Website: macys
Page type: billing-address
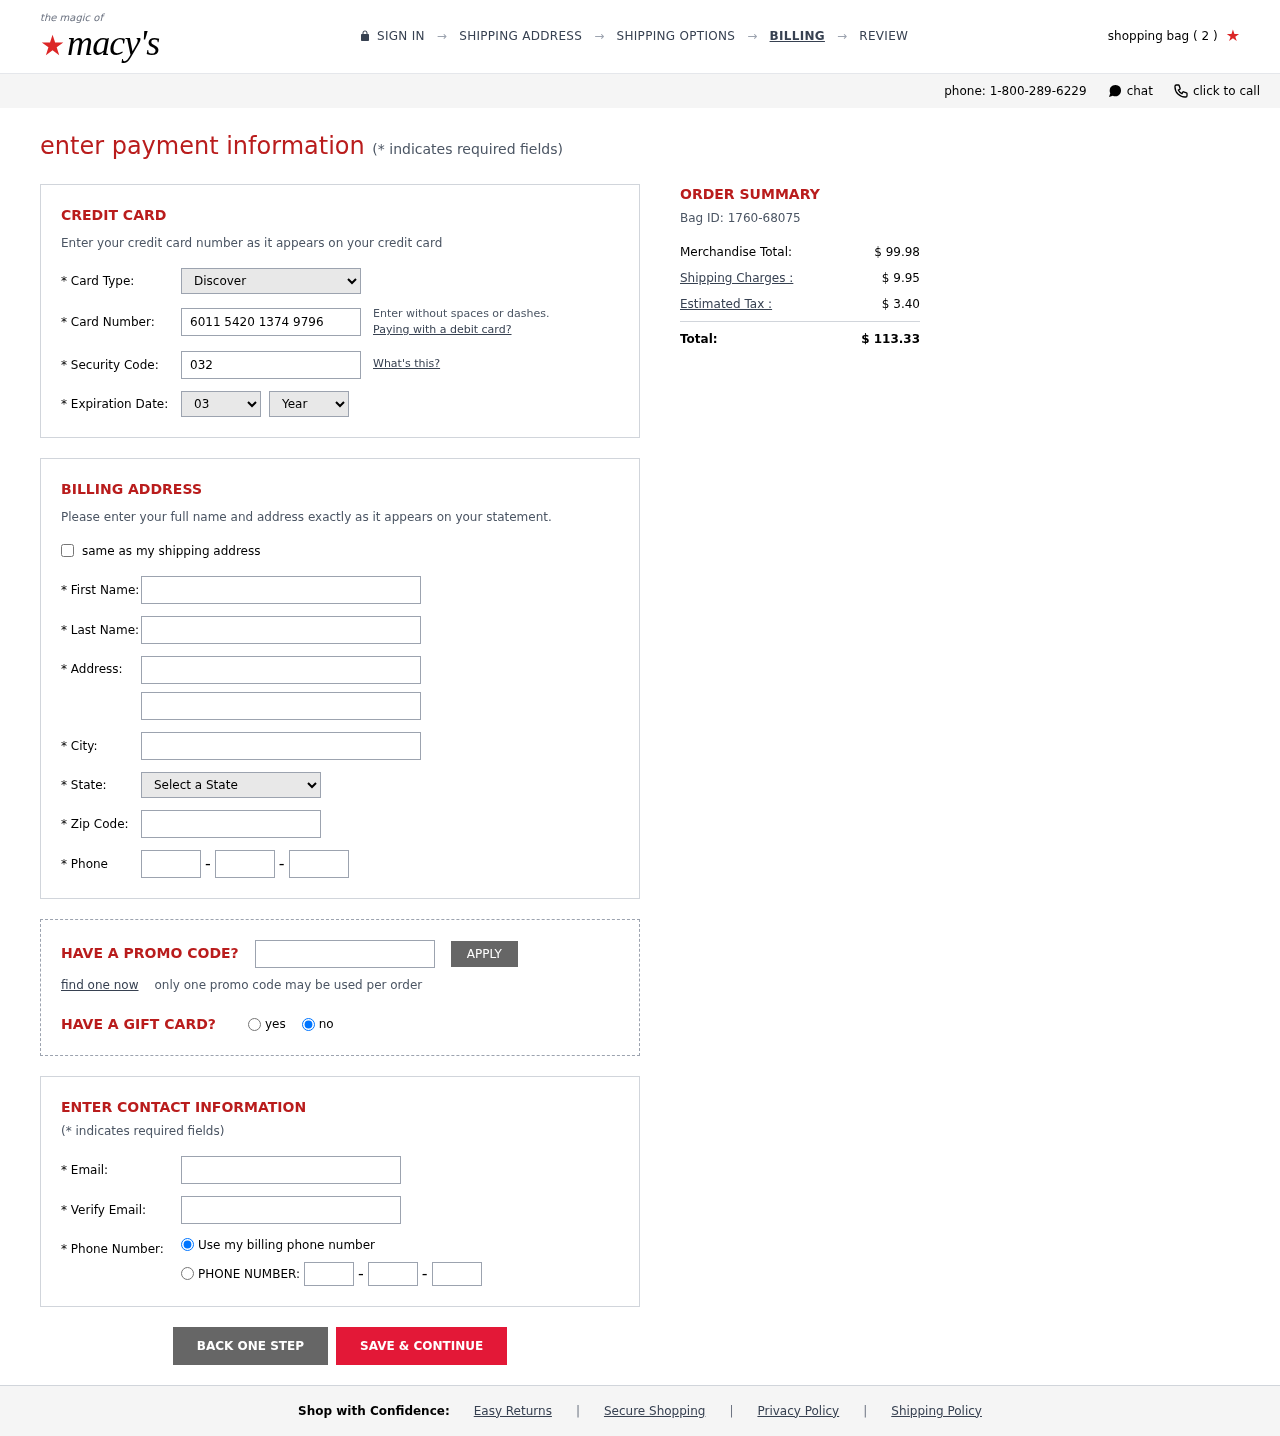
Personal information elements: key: PII_CARD_CVV
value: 032
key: PII_CARD_EXPIRY_MONTH
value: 03
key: PII_CARD_EXPIRY_YEAR
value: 30
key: PII_CARD_NUMBER
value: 6011 5420 1374 9796
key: PII_CARD_TYPE
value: Discover
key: PII_CITY
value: New Gary
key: PII_EMAIL
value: matthewrosario@yahoo.com
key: PII_FIRSTNAME
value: Matthew
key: PII_LASTNAME
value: Rosario
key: PII_PHONE_AREA
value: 623
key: PII_PHONE_PREFIX
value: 915
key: PII_PHONE_SUFFIX
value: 6178
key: PII_POSTCODE
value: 07414
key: PII_STATE_ABBR
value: HI
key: PII_STREET
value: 24297 Ashley Knoll Apt. 112
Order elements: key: ORDER_NUM_ITEMS
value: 2
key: ORDER_ID
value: Bag ID: 1760-68075
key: ORDER_SUBTOTAL
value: $ 99.98
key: ORDER_SHIPPING_COST
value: $ 9.95
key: ORDER_TAX
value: $ 3.40
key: ORDER_TOTAL
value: $ 113.33